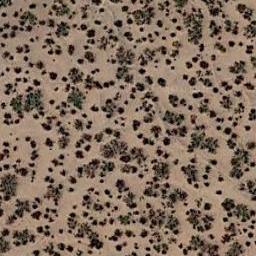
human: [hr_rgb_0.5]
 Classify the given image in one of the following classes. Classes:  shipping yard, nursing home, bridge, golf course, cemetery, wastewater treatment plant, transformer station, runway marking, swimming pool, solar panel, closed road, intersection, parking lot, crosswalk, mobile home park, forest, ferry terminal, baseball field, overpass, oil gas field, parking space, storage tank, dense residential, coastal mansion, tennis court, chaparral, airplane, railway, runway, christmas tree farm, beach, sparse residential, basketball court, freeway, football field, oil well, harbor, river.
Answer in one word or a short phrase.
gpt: chaparral